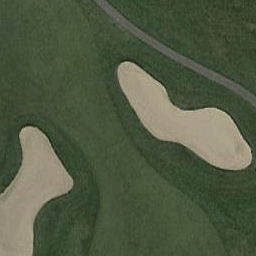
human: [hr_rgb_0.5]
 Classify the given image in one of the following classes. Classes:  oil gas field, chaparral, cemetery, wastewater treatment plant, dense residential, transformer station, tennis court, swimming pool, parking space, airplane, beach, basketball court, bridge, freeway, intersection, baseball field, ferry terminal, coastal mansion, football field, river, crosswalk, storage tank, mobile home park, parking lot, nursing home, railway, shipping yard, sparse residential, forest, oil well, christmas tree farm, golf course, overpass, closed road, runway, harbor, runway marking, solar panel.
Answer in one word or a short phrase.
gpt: golf course